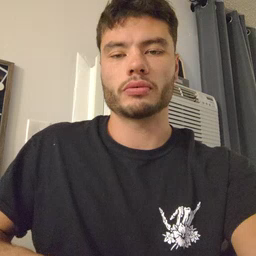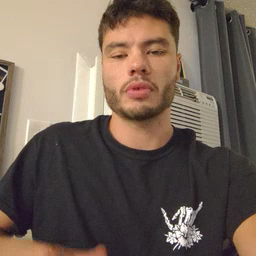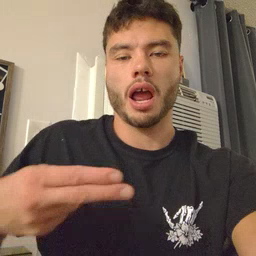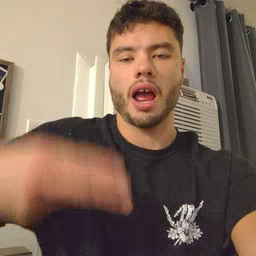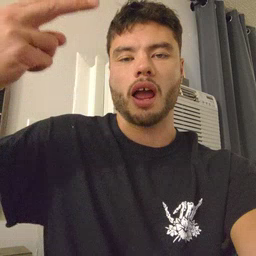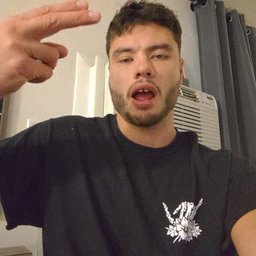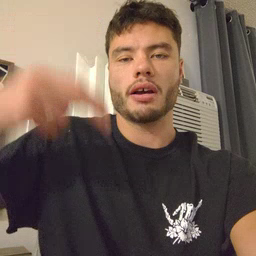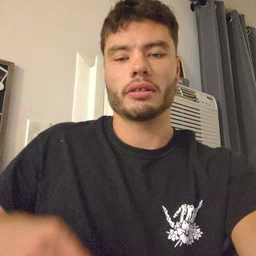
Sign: high